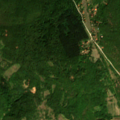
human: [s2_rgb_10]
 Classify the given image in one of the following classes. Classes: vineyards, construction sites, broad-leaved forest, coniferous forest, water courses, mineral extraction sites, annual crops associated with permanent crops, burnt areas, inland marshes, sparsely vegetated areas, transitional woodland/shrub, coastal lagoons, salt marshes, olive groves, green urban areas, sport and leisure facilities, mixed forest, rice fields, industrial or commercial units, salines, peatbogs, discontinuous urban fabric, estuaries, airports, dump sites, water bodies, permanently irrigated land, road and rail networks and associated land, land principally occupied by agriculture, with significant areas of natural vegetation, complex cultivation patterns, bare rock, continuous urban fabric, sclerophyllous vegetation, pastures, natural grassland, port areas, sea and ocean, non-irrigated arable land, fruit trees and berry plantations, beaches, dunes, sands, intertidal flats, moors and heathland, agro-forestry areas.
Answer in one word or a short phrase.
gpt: broad-leaved forest, mixed forest, transitional woodland/shrub